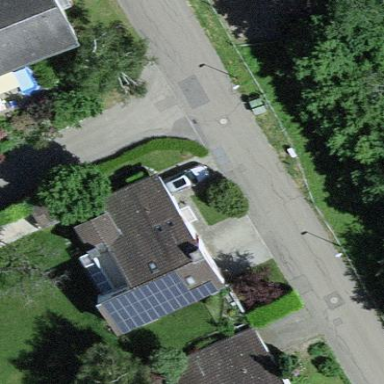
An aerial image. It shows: Simple and straightforward house.